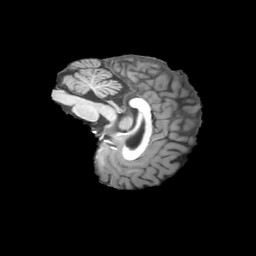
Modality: T1w
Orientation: sagittal